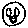
Label: smiley face